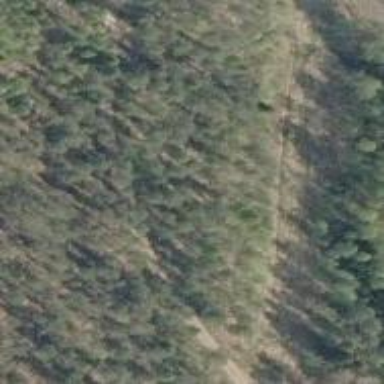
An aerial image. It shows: Track road.